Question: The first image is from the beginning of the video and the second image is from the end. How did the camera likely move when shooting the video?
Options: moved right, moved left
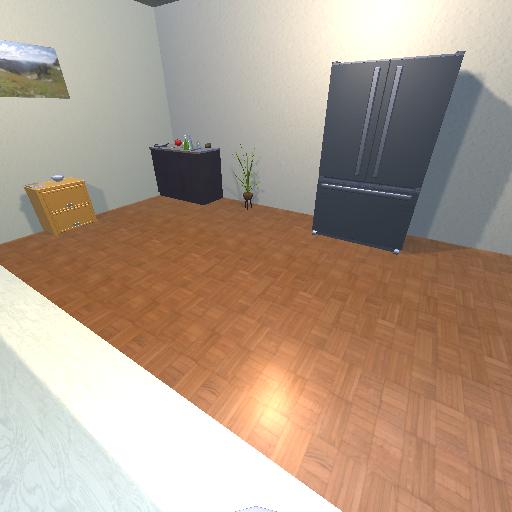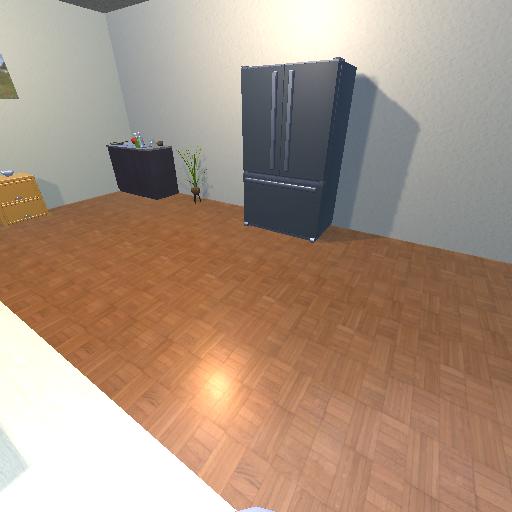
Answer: moved right